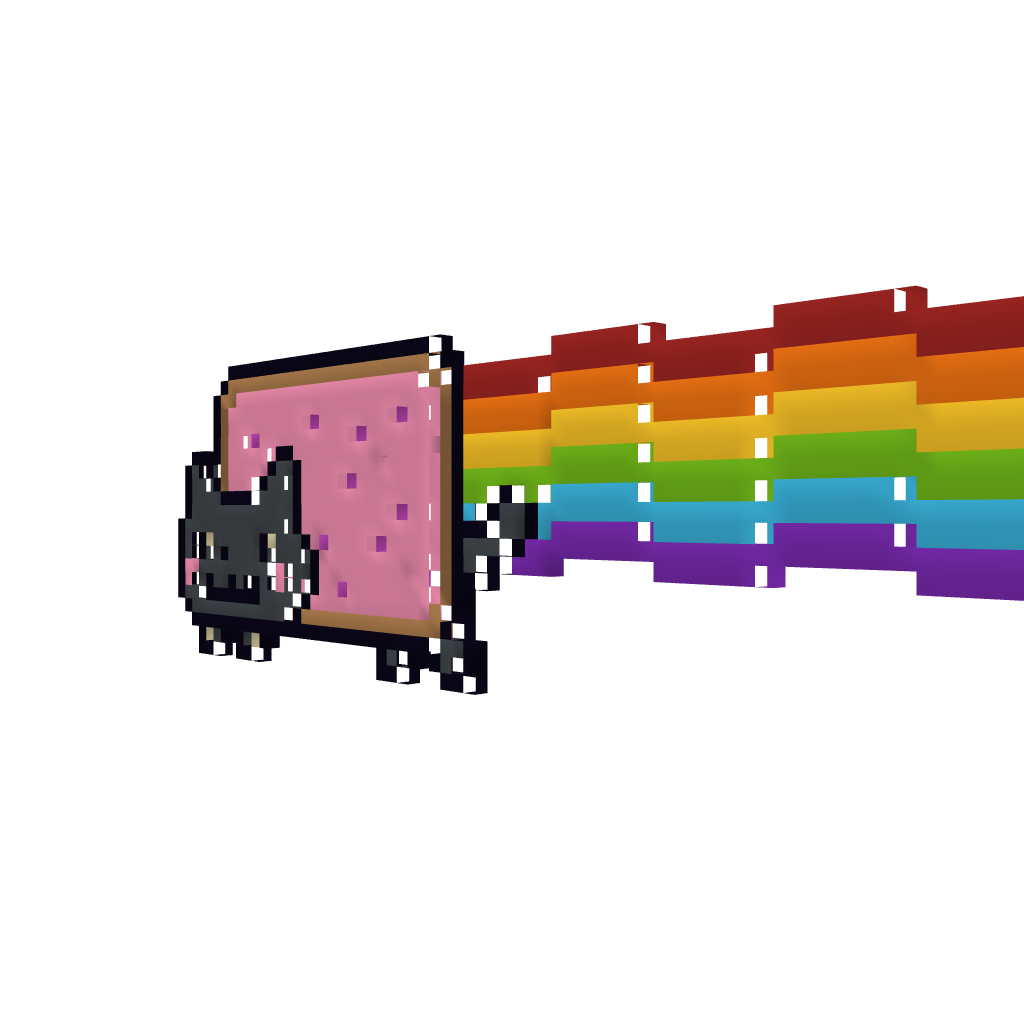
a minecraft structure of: Nyan Cat!